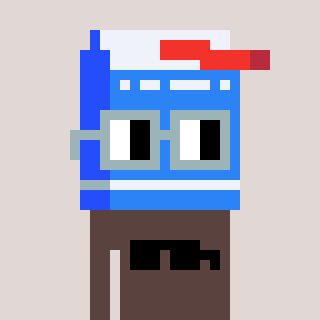
a pixel art character with square dark gray glasses, a milk-shaped head and a darkbrown-colored body on a warm background